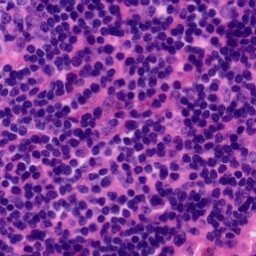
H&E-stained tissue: Tonsil